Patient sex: M
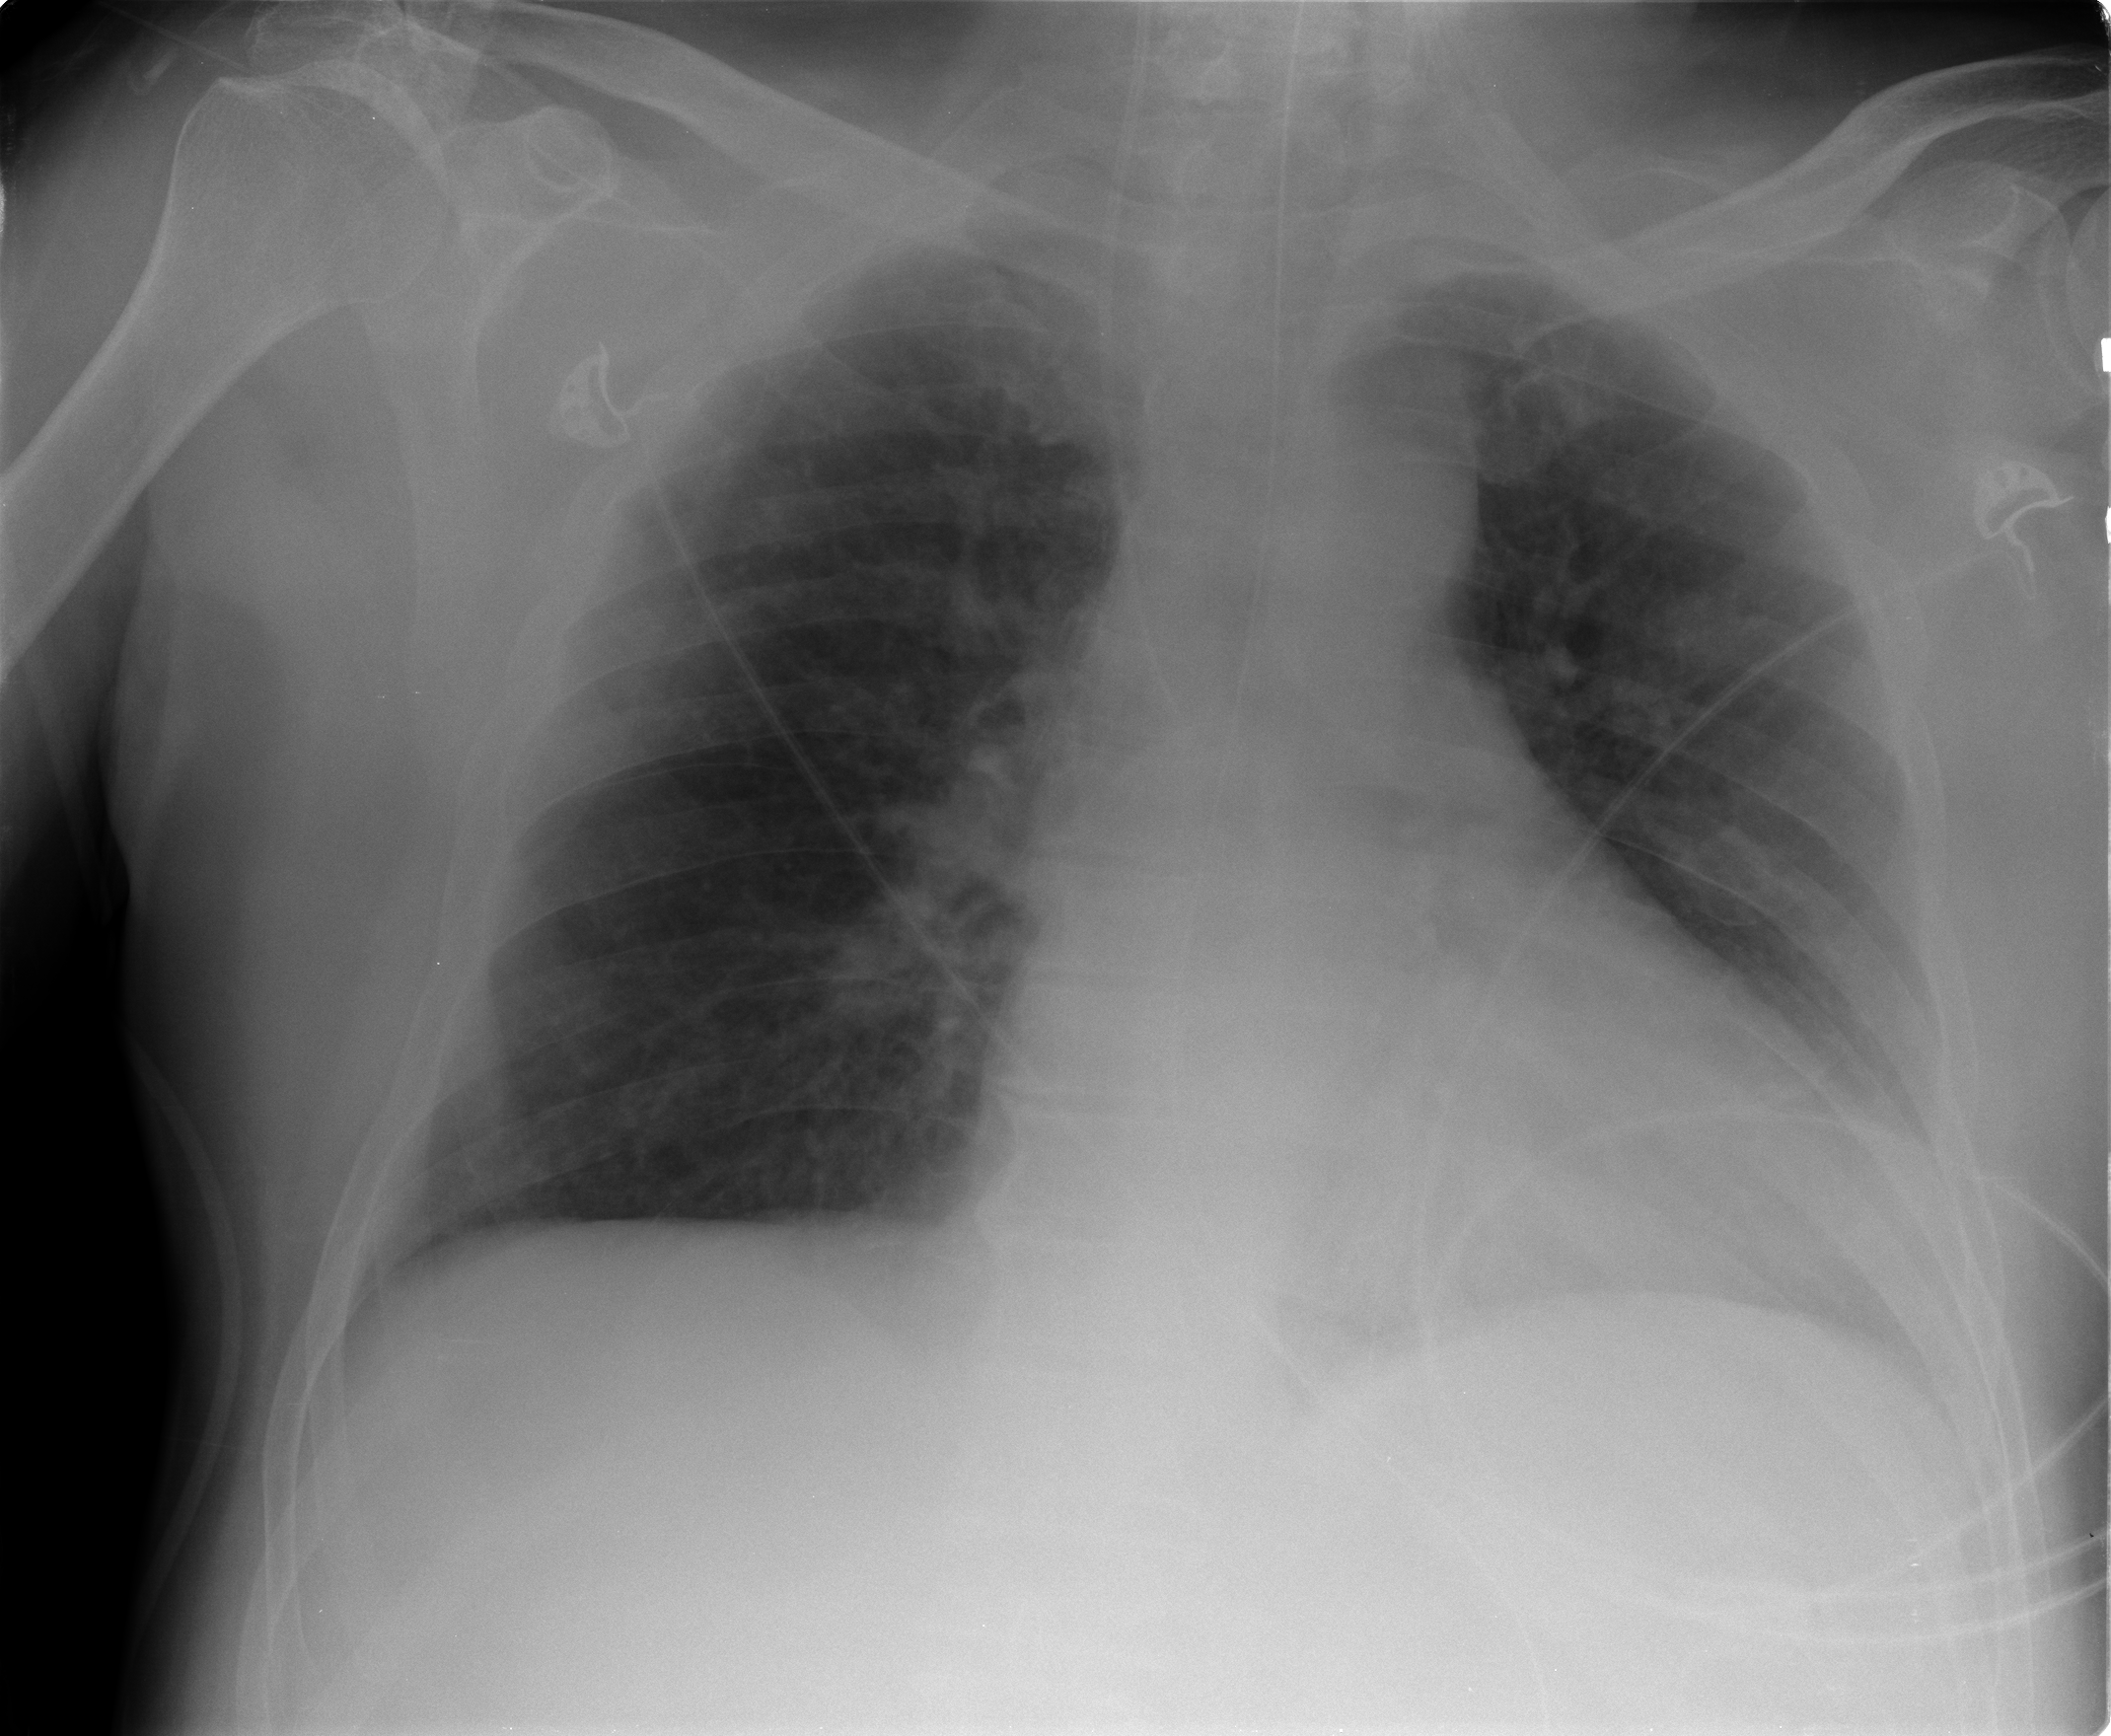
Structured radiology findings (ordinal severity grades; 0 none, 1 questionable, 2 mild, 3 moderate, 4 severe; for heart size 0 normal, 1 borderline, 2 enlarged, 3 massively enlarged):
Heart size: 2
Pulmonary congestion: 2
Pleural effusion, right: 0
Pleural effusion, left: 0
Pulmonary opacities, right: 0
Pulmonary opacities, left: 0
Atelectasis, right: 0
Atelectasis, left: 0